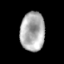
Tissue: skin
Cell type: Epithelial cells
Senescence score: 0.9076
Nuclear area (px): 935
Mean DAPI intensity: 173.384